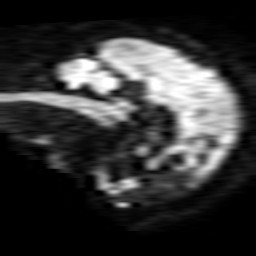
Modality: TRACE
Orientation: sagittal
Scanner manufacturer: philips
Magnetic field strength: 1.5 T
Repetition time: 4.767 s
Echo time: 0.07794 s